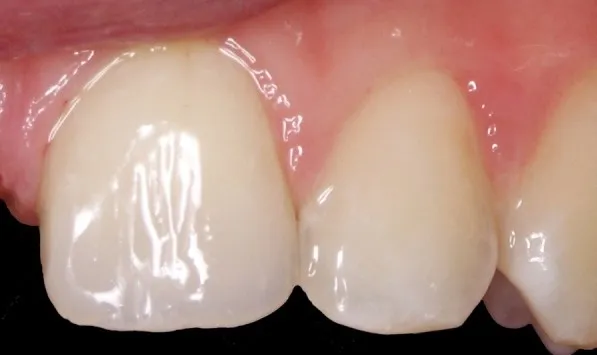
Direct composite restoration:final result.
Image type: medical_photograph (other_medical_photograph)